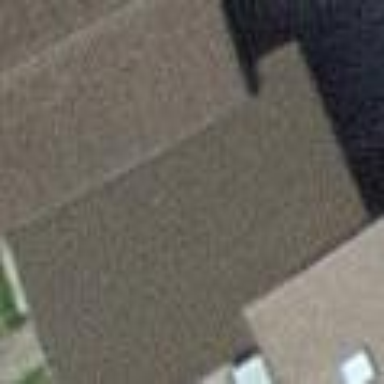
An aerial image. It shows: Garage.